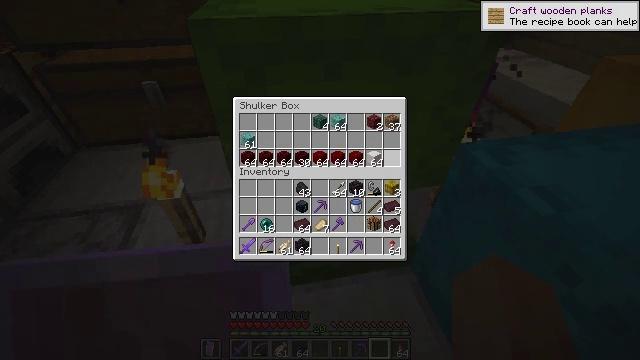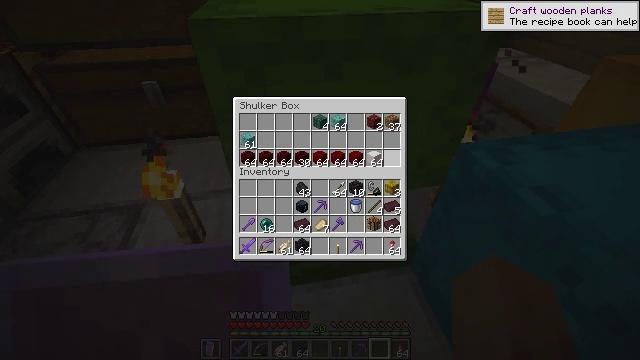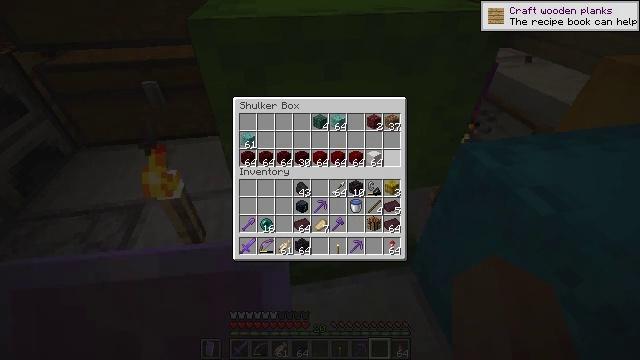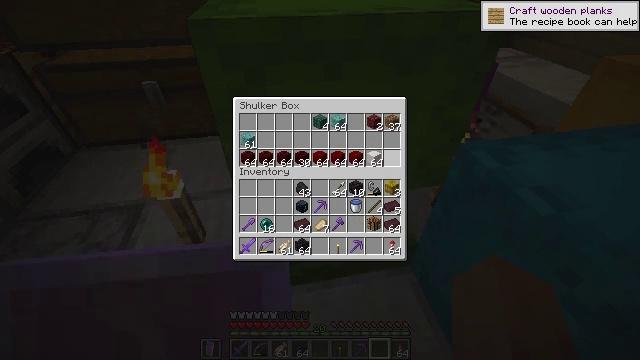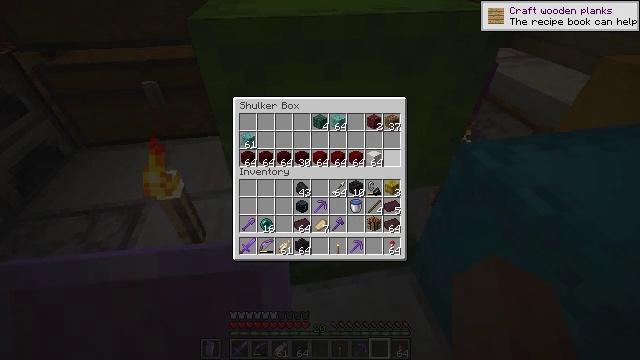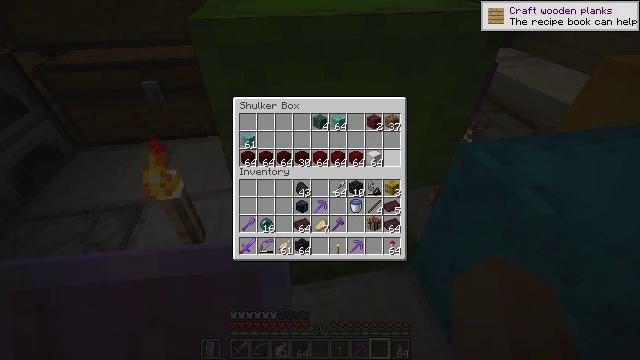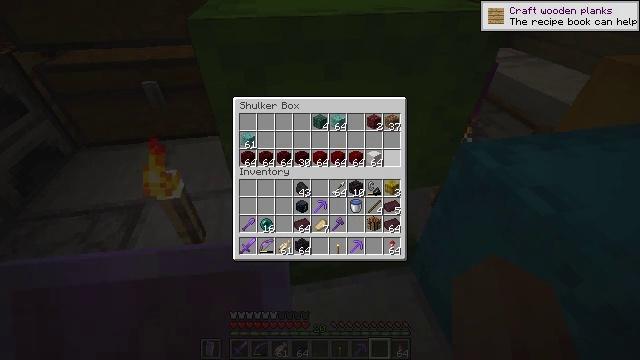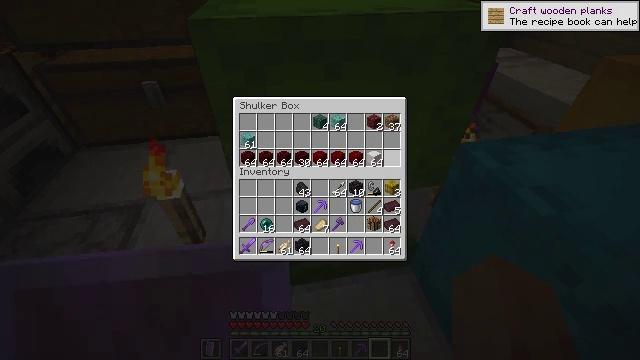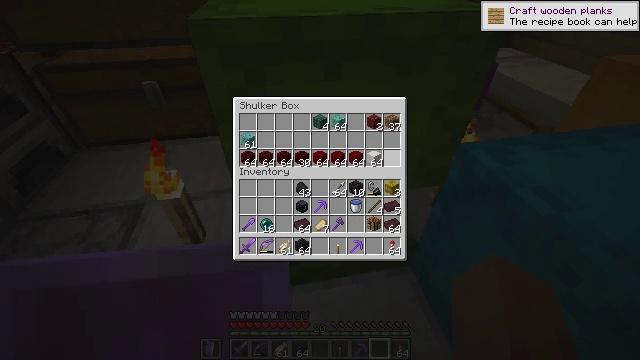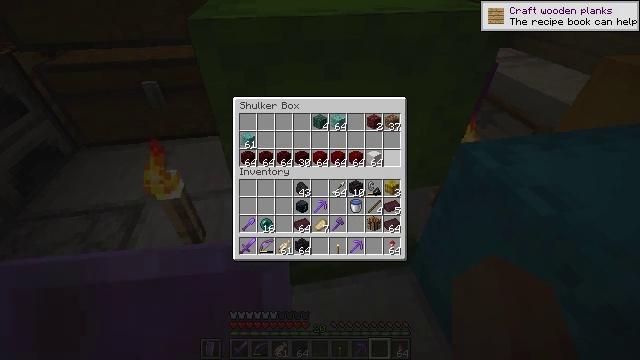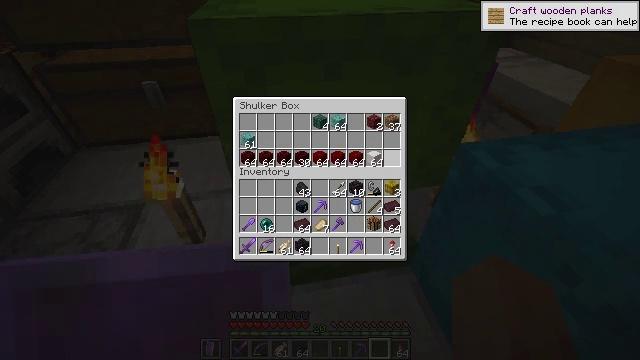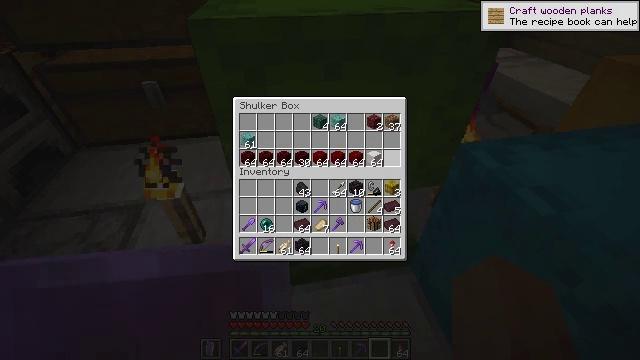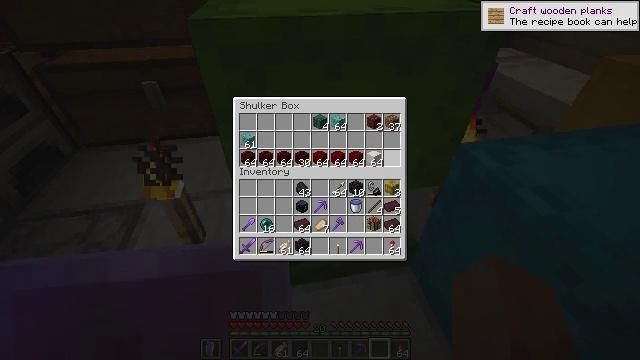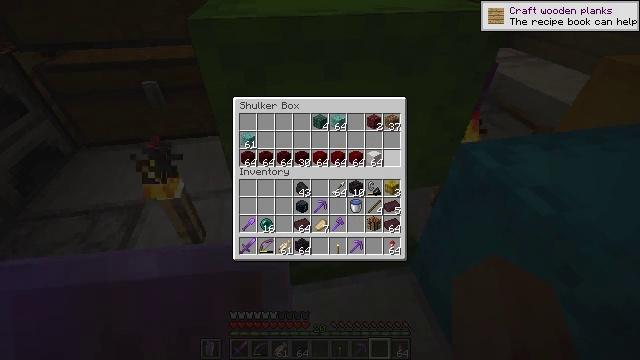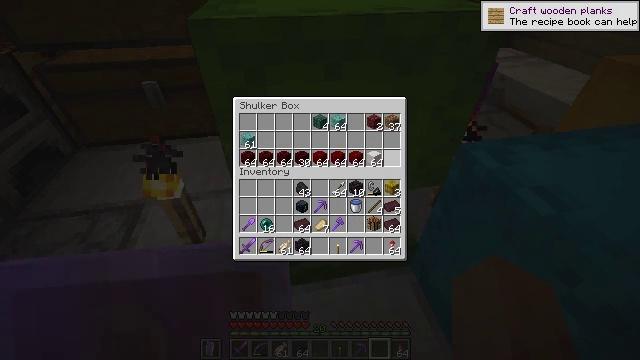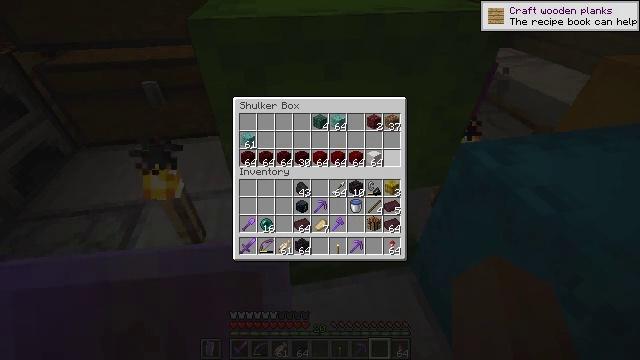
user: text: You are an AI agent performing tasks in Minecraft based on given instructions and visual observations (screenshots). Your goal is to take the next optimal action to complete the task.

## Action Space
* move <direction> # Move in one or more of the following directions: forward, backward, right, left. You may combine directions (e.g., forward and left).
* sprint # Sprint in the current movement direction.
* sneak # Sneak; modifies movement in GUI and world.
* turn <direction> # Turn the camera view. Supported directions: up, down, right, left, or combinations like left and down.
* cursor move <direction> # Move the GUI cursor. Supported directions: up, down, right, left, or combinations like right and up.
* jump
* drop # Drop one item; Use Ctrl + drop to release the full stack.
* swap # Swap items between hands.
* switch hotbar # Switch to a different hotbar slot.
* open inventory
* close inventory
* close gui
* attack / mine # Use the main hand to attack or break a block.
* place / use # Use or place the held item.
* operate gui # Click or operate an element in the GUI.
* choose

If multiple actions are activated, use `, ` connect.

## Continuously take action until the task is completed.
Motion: motion action
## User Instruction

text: Use four blackstone to craft polished blackstone.
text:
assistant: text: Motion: no_op
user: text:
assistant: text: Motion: no_op
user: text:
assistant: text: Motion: no_op
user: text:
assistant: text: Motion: no_op
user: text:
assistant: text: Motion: no_op
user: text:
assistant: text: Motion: no_op
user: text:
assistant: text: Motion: no_op
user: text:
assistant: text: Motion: no_op
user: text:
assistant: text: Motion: no_op
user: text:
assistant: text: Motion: no_op
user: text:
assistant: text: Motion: no_op
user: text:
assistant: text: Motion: no_op
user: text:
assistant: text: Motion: no_op
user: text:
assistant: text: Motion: no_op
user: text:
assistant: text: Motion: no_op
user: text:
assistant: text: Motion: no_op
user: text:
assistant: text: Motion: no_op
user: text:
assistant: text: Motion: no_op
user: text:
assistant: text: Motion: no_op
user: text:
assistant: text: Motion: no_op
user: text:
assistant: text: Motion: no_op
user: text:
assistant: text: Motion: no_op
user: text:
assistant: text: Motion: no_op
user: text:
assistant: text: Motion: no_op
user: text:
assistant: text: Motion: no_op
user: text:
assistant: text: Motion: no_op
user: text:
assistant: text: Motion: no_op
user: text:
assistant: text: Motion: no_op
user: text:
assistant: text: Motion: no_op
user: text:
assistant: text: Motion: no_op